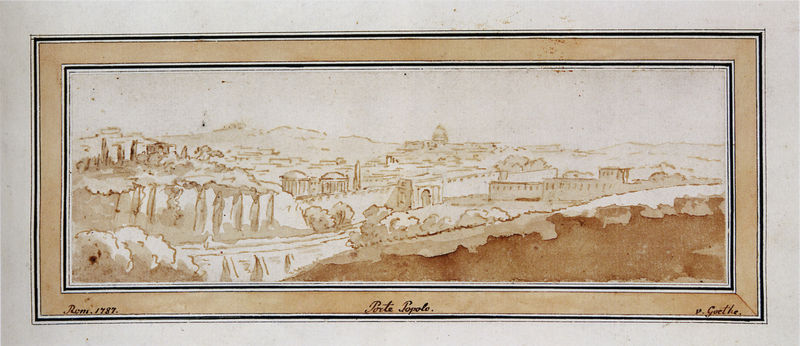
Titel: Blick auf Rom mit der Porta del Popolo
Künstler: Johann Wolfgang Goethe
Standort: Weimar
Institution: Klassik Stiftung Weimar
Schlagwörter: laub, schatten, weiß, aquarell, bäume, fluss, gelb, landschaft, ocker, stadt, braun, fenster, grau, licht, schwarz, skizze, strasse, säulen, zeichnung, gebäude, weg, wiese, architektur, rahmen, signatur, felder, horizont, häuser, hügel, natur, gewässer, kirche, tal, wald, anhöhe, zypressen, schrift, ansicht, bogen, italien, ort, süden, vedute, studie, abhang, berge, dorf, mauer, allee, grafik, graphik, rand, sepia, kuppel, querformat, menschenleer, tor, panorama, laviert, tusche, antike, burg, rechteck, dom, festung, stich, quer, topografie, entwurf, pinsel, rom, jahr, stadttor, florenz, oker, pinien, tempel, viereckig, aquädukt, wal, breit, goethe, kupferstich, rötel, viereck, längs, bauten, tiber, toskana, triumphbogen, arno, petersdom, italienisch, büume, rötelzeichnung, washington, monochrome, piazza del popolo, goehte, johann wolfagng, kupferschnitt, laandschaft, 1787